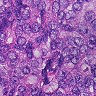
Metastatic tissue present: yes